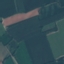
Land use / land cover: AnnualCrop